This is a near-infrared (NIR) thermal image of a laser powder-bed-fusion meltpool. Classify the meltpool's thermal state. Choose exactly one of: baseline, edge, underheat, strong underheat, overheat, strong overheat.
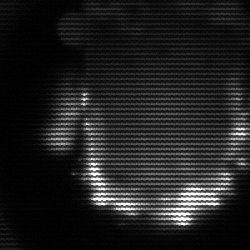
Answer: baseline